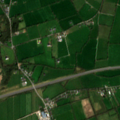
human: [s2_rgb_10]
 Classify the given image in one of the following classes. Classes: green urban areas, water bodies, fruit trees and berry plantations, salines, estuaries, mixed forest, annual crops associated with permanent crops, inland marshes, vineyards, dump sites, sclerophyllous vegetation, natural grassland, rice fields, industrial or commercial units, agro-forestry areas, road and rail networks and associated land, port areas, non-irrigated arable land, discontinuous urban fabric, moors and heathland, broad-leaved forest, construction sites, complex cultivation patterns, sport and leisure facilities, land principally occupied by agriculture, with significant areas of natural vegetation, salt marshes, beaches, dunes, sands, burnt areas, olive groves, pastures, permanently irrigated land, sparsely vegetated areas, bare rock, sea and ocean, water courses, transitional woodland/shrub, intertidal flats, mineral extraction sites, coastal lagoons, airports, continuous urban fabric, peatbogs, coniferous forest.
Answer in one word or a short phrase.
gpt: non-irrigated arable land, pastures